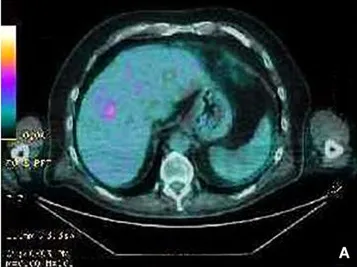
PET scan liver images before starting treatment with Pembrolizumab showing a pathologic standardized uptake value (SUV) (A).
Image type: radiology (pet)